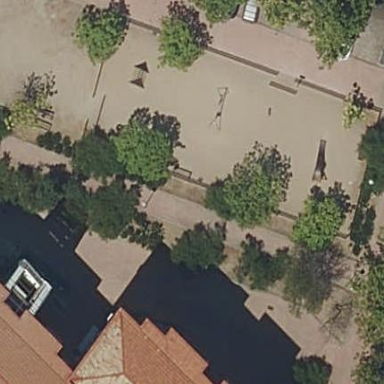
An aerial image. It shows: Playground with sand surface.